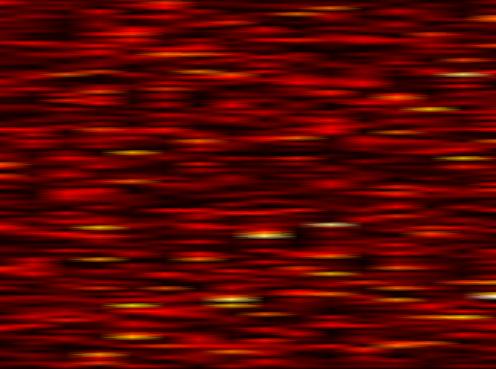
Label: UFMC